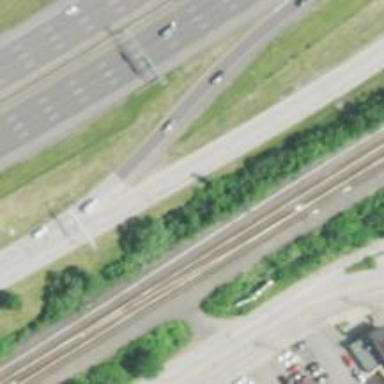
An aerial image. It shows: Railway siding for service.